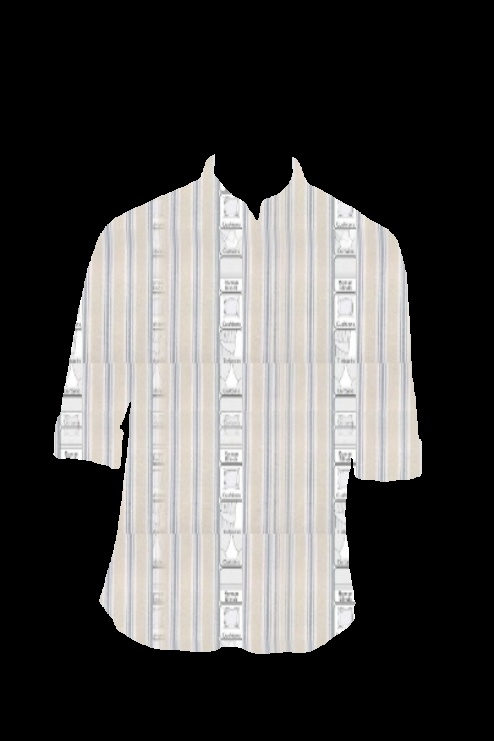
beige multi stripe tee